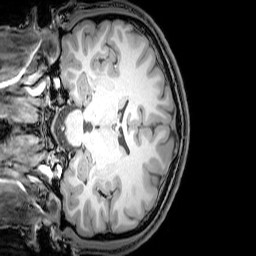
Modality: T1w
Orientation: coronal
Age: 20
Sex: male
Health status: healthy
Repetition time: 0.081 s
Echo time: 0.037 s